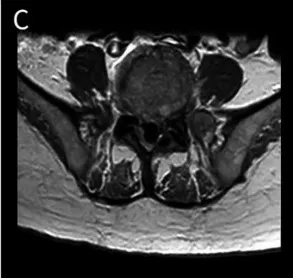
Lumbar. Segments demonstrated that the epidural abscess was almost completely absorbed, and the epidural space now shows normal signal intensity, with a largely improved corresponding spinal cord compression.
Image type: radiology (mri)